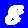
Digit: 8